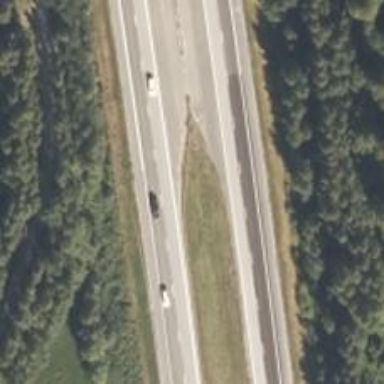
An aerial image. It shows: View of motorway.